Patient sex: F
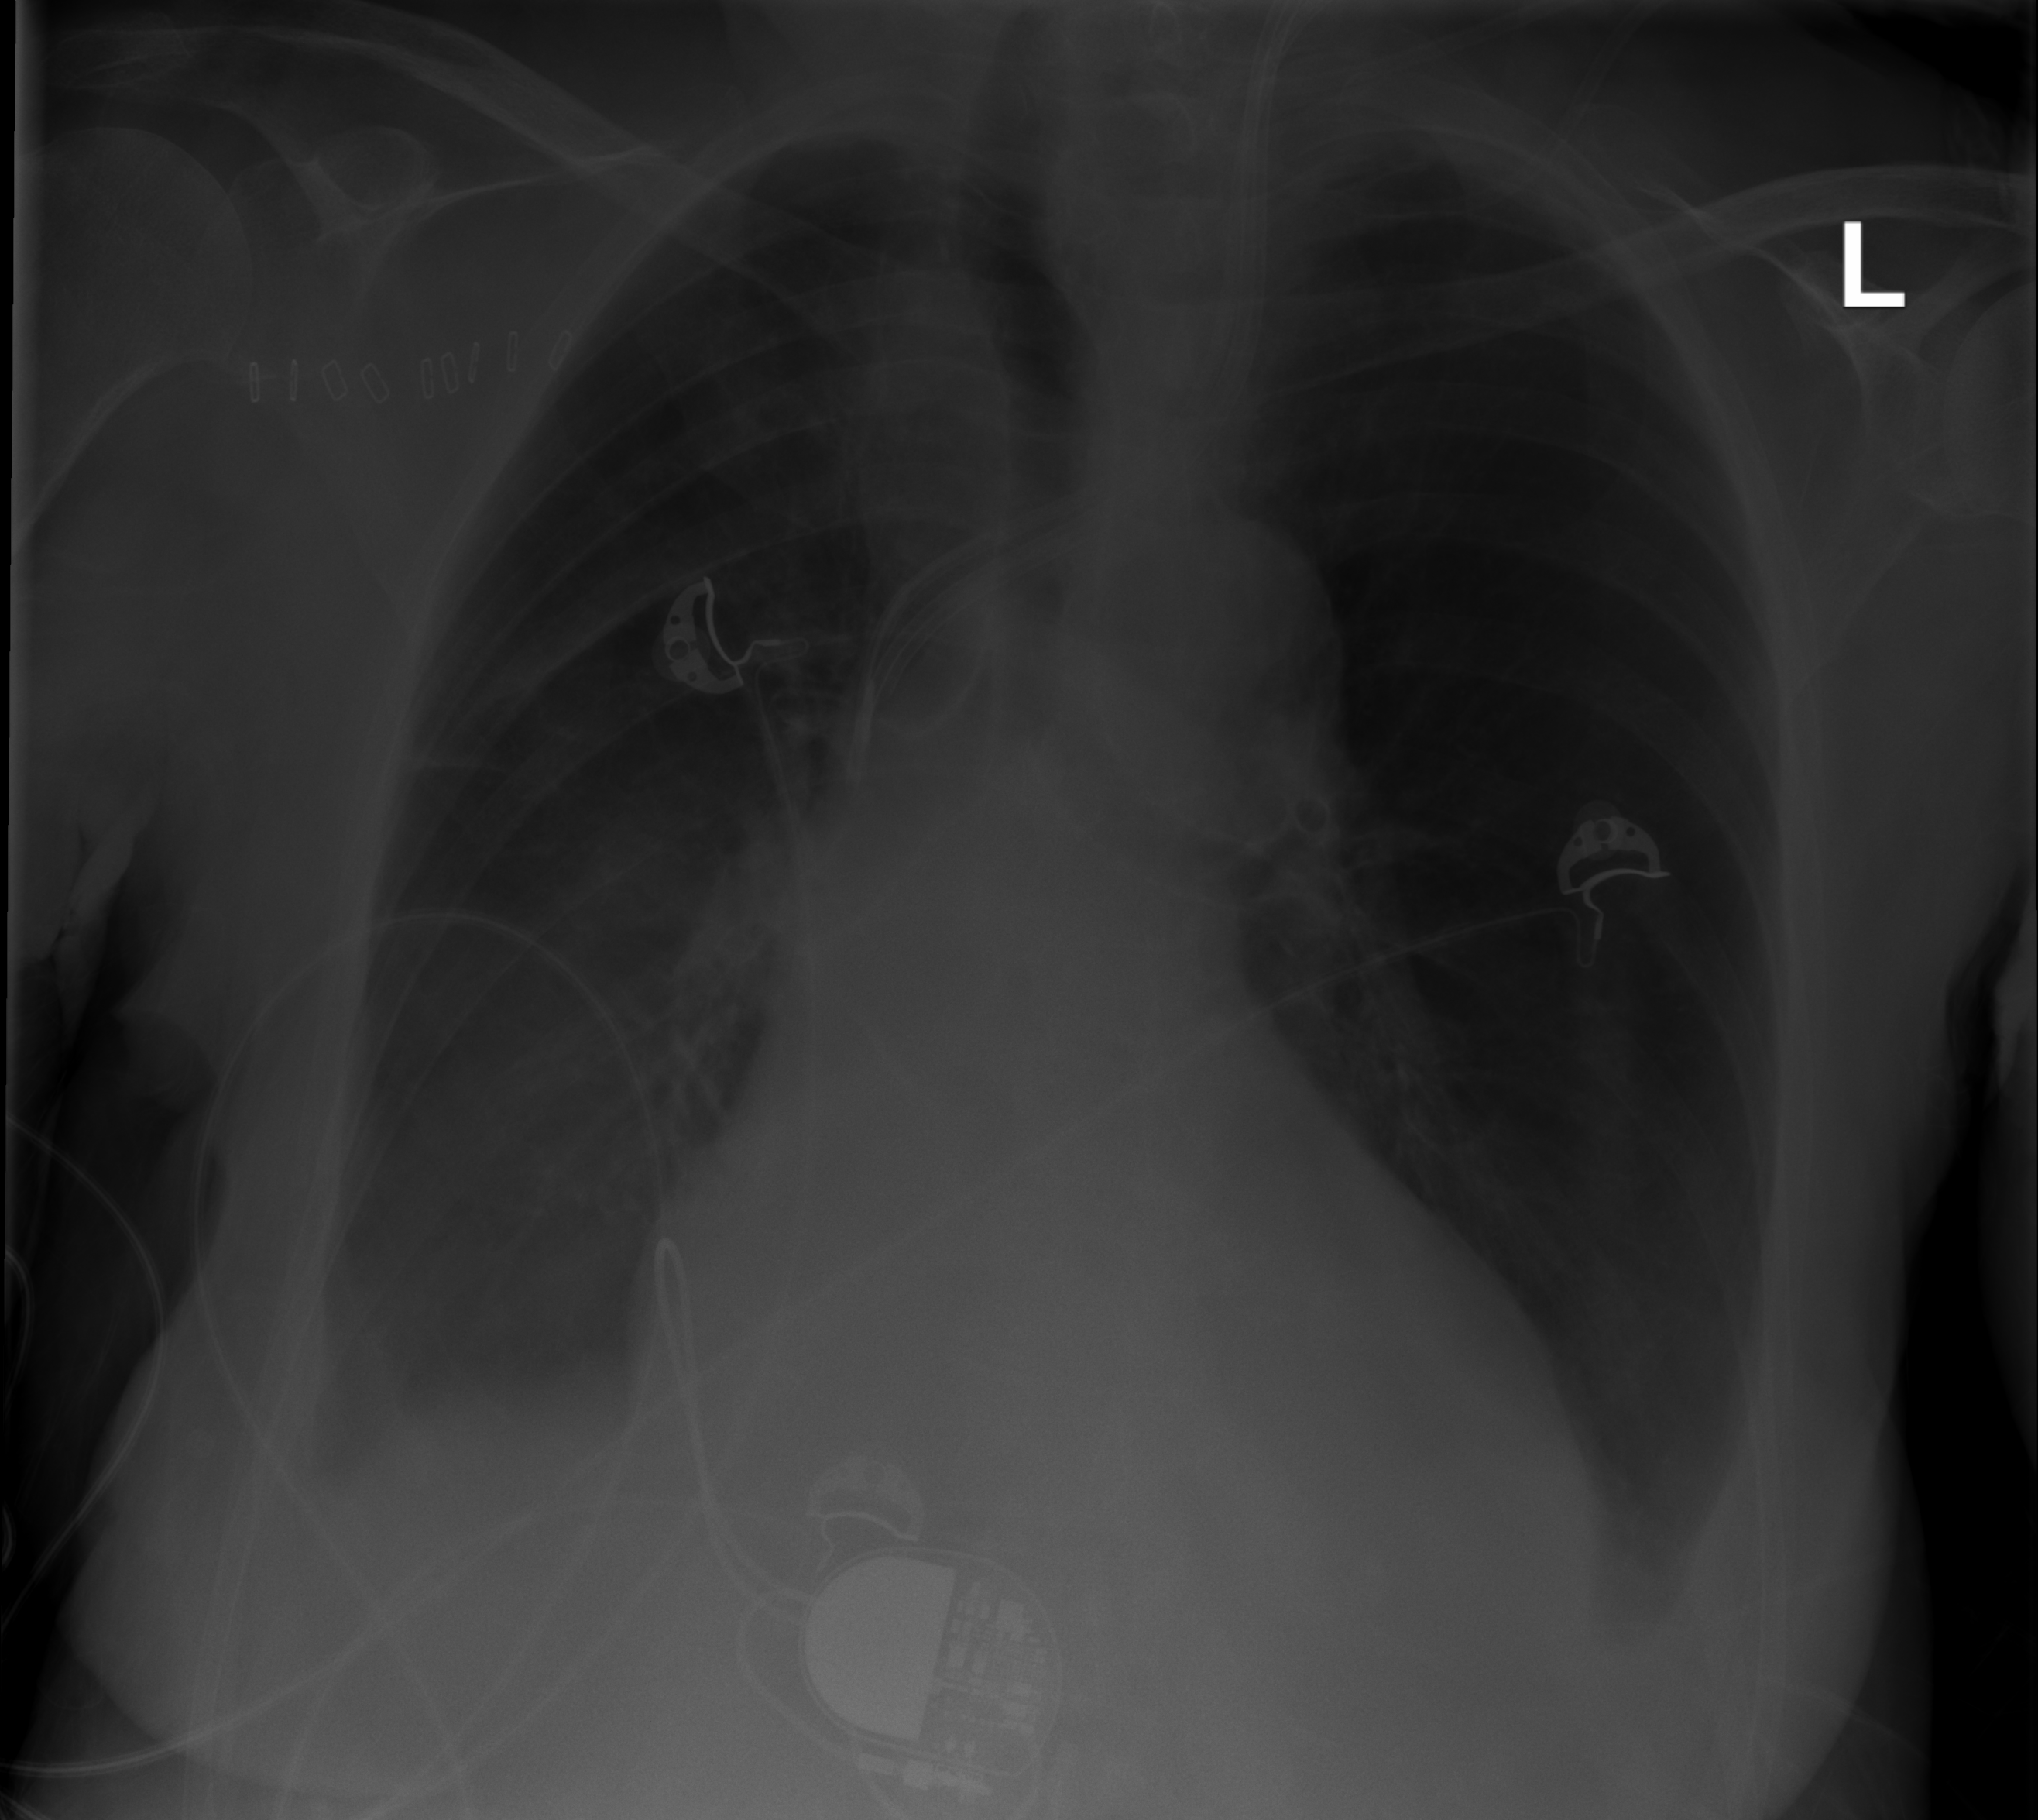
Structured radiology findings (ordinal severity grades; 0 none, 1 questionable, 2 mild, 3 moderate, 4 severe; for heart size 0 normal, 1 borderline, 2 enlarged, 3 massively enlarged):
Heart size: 2
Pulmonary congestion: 0
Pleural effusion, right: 3
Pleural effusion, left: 2
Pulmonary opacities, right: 0
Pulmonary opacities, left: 0
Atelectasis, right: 2
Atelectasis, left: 0